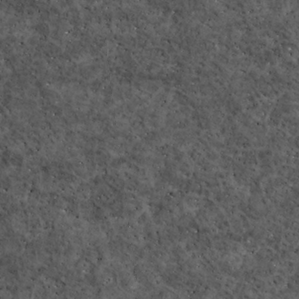
Label: non_frost